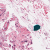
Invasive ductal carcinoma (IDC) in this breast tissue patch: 0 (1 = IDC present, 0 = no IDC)